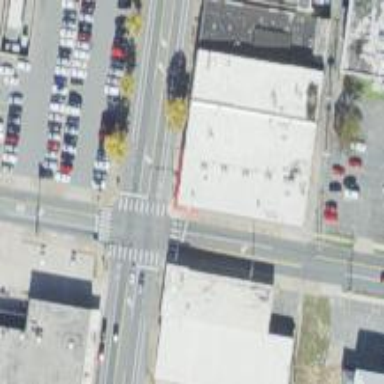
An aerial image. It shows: Marked crossing with zebra markings.